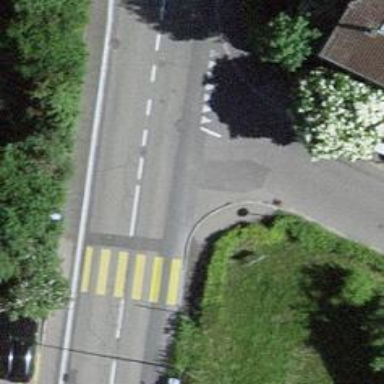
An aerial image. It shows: Road with "give way" sign.